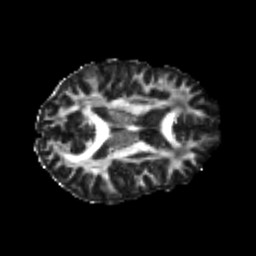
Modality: FA
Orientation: axial
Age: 23
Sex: male
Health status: healthy
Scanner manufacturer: philips
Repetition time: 7.385 s
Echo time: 0.08599 s